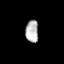
Tissue: prostate
Cell type: T cells
Senescence score: 0.2402
Nuclear area (px): 275
Mean DAPI intensity: 184.858